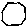
Label: hexagon